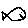
Label: fish